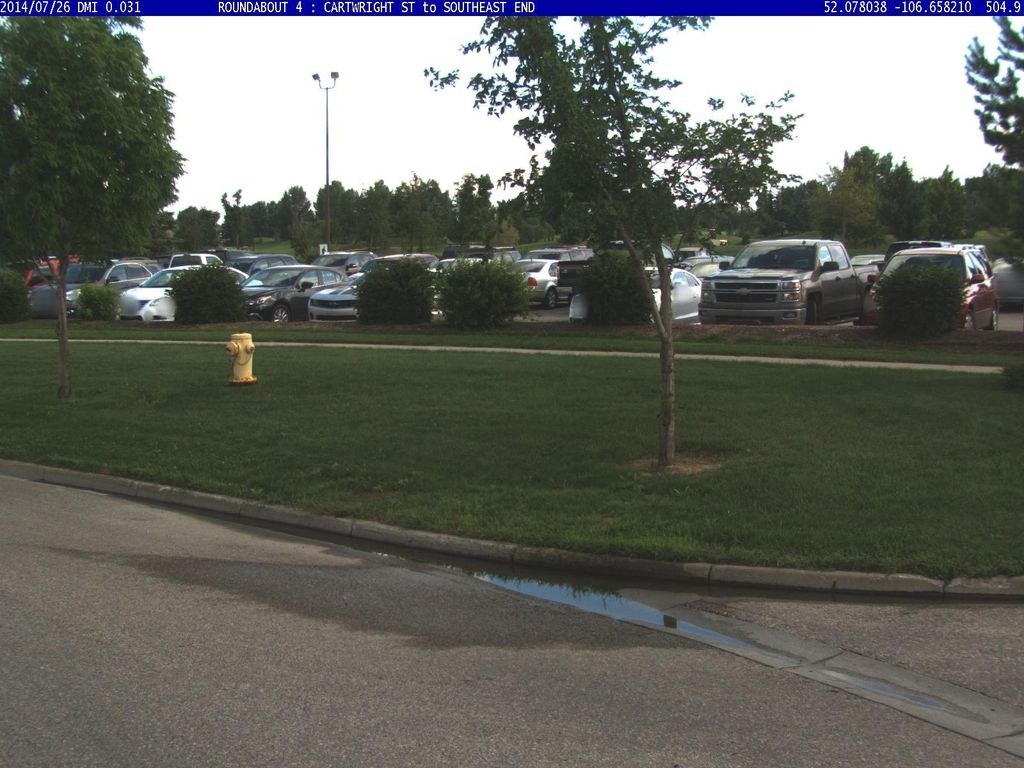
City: saskatoon